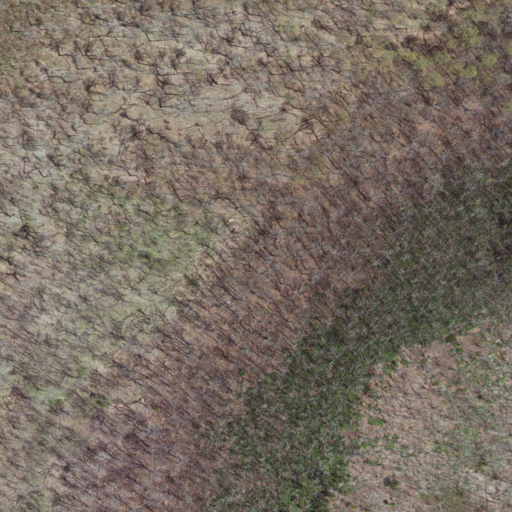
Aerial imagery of gap in Virginia named Rich Hole containing deciduous forest and mixed forest